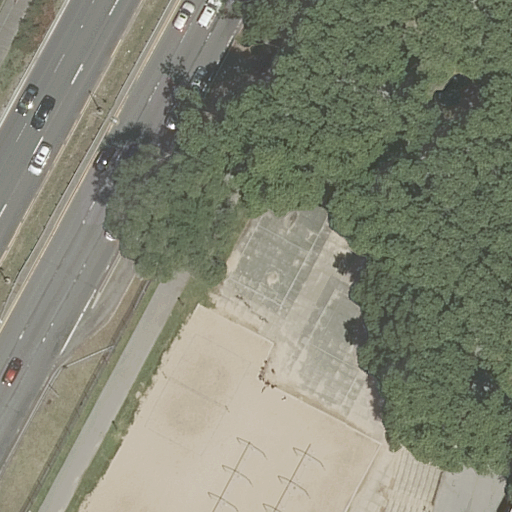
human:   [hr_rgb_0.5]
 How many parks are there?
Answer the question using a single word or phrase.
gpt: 1

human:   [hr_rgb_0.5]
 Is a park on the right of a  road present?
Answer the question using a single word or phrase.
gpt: no

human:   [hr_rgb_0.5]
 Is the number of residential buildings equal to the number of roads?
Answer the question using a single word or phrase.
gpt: no

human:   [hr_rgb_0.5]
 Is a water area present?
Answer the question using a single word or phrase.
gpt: no

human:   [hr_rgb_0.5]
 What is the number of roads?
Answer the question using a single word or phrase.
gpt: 4

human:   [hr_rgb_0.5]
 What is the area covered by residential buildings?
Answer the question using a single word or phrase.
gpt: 0m2

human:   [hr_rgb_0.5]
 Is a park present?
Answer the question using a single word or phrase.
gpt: yes

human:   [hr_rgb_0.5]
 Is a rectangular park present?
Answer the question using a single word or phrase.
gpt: yes

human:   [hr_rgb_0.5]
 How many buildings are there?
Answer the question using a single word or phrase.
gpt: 0

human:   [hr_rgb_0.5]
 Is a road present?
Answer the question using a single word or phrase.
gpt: yes

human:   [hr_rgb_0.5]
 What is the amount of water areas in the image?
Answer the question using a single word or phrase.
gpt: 0

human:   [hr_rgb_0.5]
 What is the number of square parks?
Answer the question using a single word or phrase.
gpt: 0

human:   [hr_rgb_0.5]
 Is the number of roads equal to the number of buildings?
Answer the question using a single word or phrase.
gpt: no

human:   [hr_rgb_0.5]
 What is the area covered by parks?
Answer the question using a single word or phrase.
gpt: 10636m2

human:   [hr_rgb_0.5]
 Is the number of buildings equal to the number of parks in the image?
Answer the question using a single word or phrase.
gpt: no

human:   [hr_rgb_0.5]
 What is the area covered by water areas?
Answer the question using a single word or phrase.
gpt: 0m2

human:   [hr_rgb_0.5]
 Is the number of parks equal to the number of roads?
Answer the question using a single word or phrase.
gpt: no

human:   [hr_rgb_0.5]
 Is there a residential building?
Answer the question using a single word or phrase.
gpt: no

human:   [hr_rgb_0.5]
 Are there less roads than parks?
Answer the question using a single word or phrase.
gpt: no

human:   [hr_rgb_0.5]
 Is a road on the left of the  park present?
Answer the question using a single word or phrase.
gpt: yes

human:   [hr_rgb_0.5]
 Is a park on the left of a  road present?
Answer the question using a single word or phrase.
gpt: no

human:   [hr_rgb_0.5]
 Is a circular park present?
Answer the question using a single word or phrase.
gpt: no

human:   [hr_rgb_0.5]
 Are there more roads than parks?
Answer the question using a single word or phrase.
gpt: yes

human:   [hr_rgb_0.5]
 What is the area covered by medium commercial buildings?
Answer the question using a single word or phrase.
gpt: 0m2

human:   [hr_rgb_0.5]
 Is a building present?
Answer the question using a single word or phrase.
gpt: no

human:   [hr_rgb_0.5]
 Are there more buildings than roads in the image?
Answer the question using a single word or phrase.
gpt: no

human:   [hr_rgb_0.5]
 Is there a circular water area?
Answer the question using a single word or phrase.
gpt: no

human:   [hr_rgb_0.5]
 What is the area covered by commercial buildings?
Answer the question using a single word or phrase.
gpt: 0m2

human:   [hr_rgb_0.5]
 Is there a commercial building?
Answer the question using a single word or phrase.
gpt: no

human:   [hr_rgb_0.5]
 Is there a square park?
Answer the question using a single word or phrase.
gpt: no

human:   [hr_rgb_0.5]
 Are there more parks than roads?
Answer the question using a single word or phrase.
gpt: no

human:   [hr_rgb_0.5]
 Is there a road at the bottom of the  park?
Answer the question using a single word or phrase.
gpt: no

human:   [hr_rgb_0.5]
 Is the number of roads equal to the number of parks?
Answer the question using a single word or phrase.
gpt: no

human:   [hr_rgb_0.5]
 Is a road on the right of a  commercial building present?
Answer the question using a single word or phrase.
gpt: no

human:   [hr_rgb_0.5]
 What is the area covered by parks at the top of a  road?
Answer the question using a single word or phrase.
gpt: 0m2